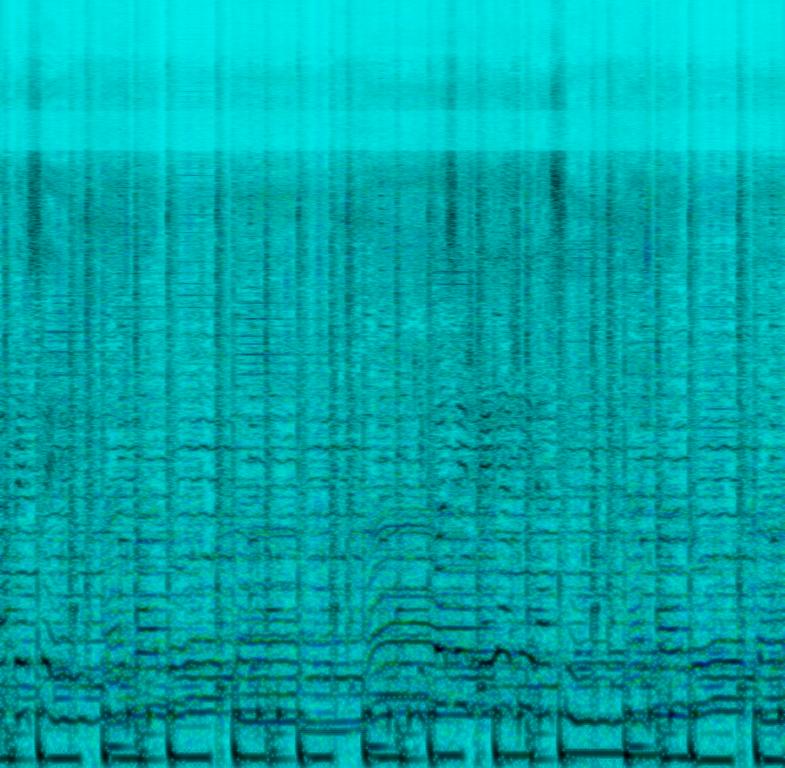
This song features a male voice singing the main melody. This is accompanied by other male voices singing backing vocals in harmony. The bass plays the root notes of the chords. A synth plays a melody similar to the backing voices and continues to play even when the main voice sings. The synth has an accordion voice. This is accompanied by programmed percussion playing a Latin dance beat. The mood of this song is romantic. This song can be played in a dance party.